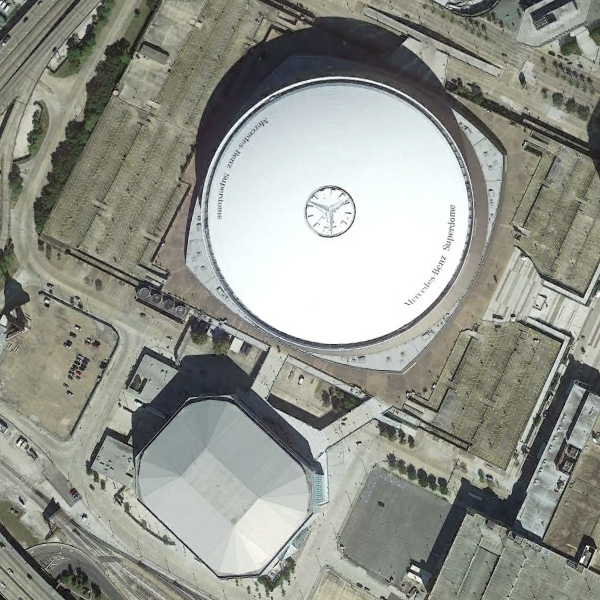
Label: Center